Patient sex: M
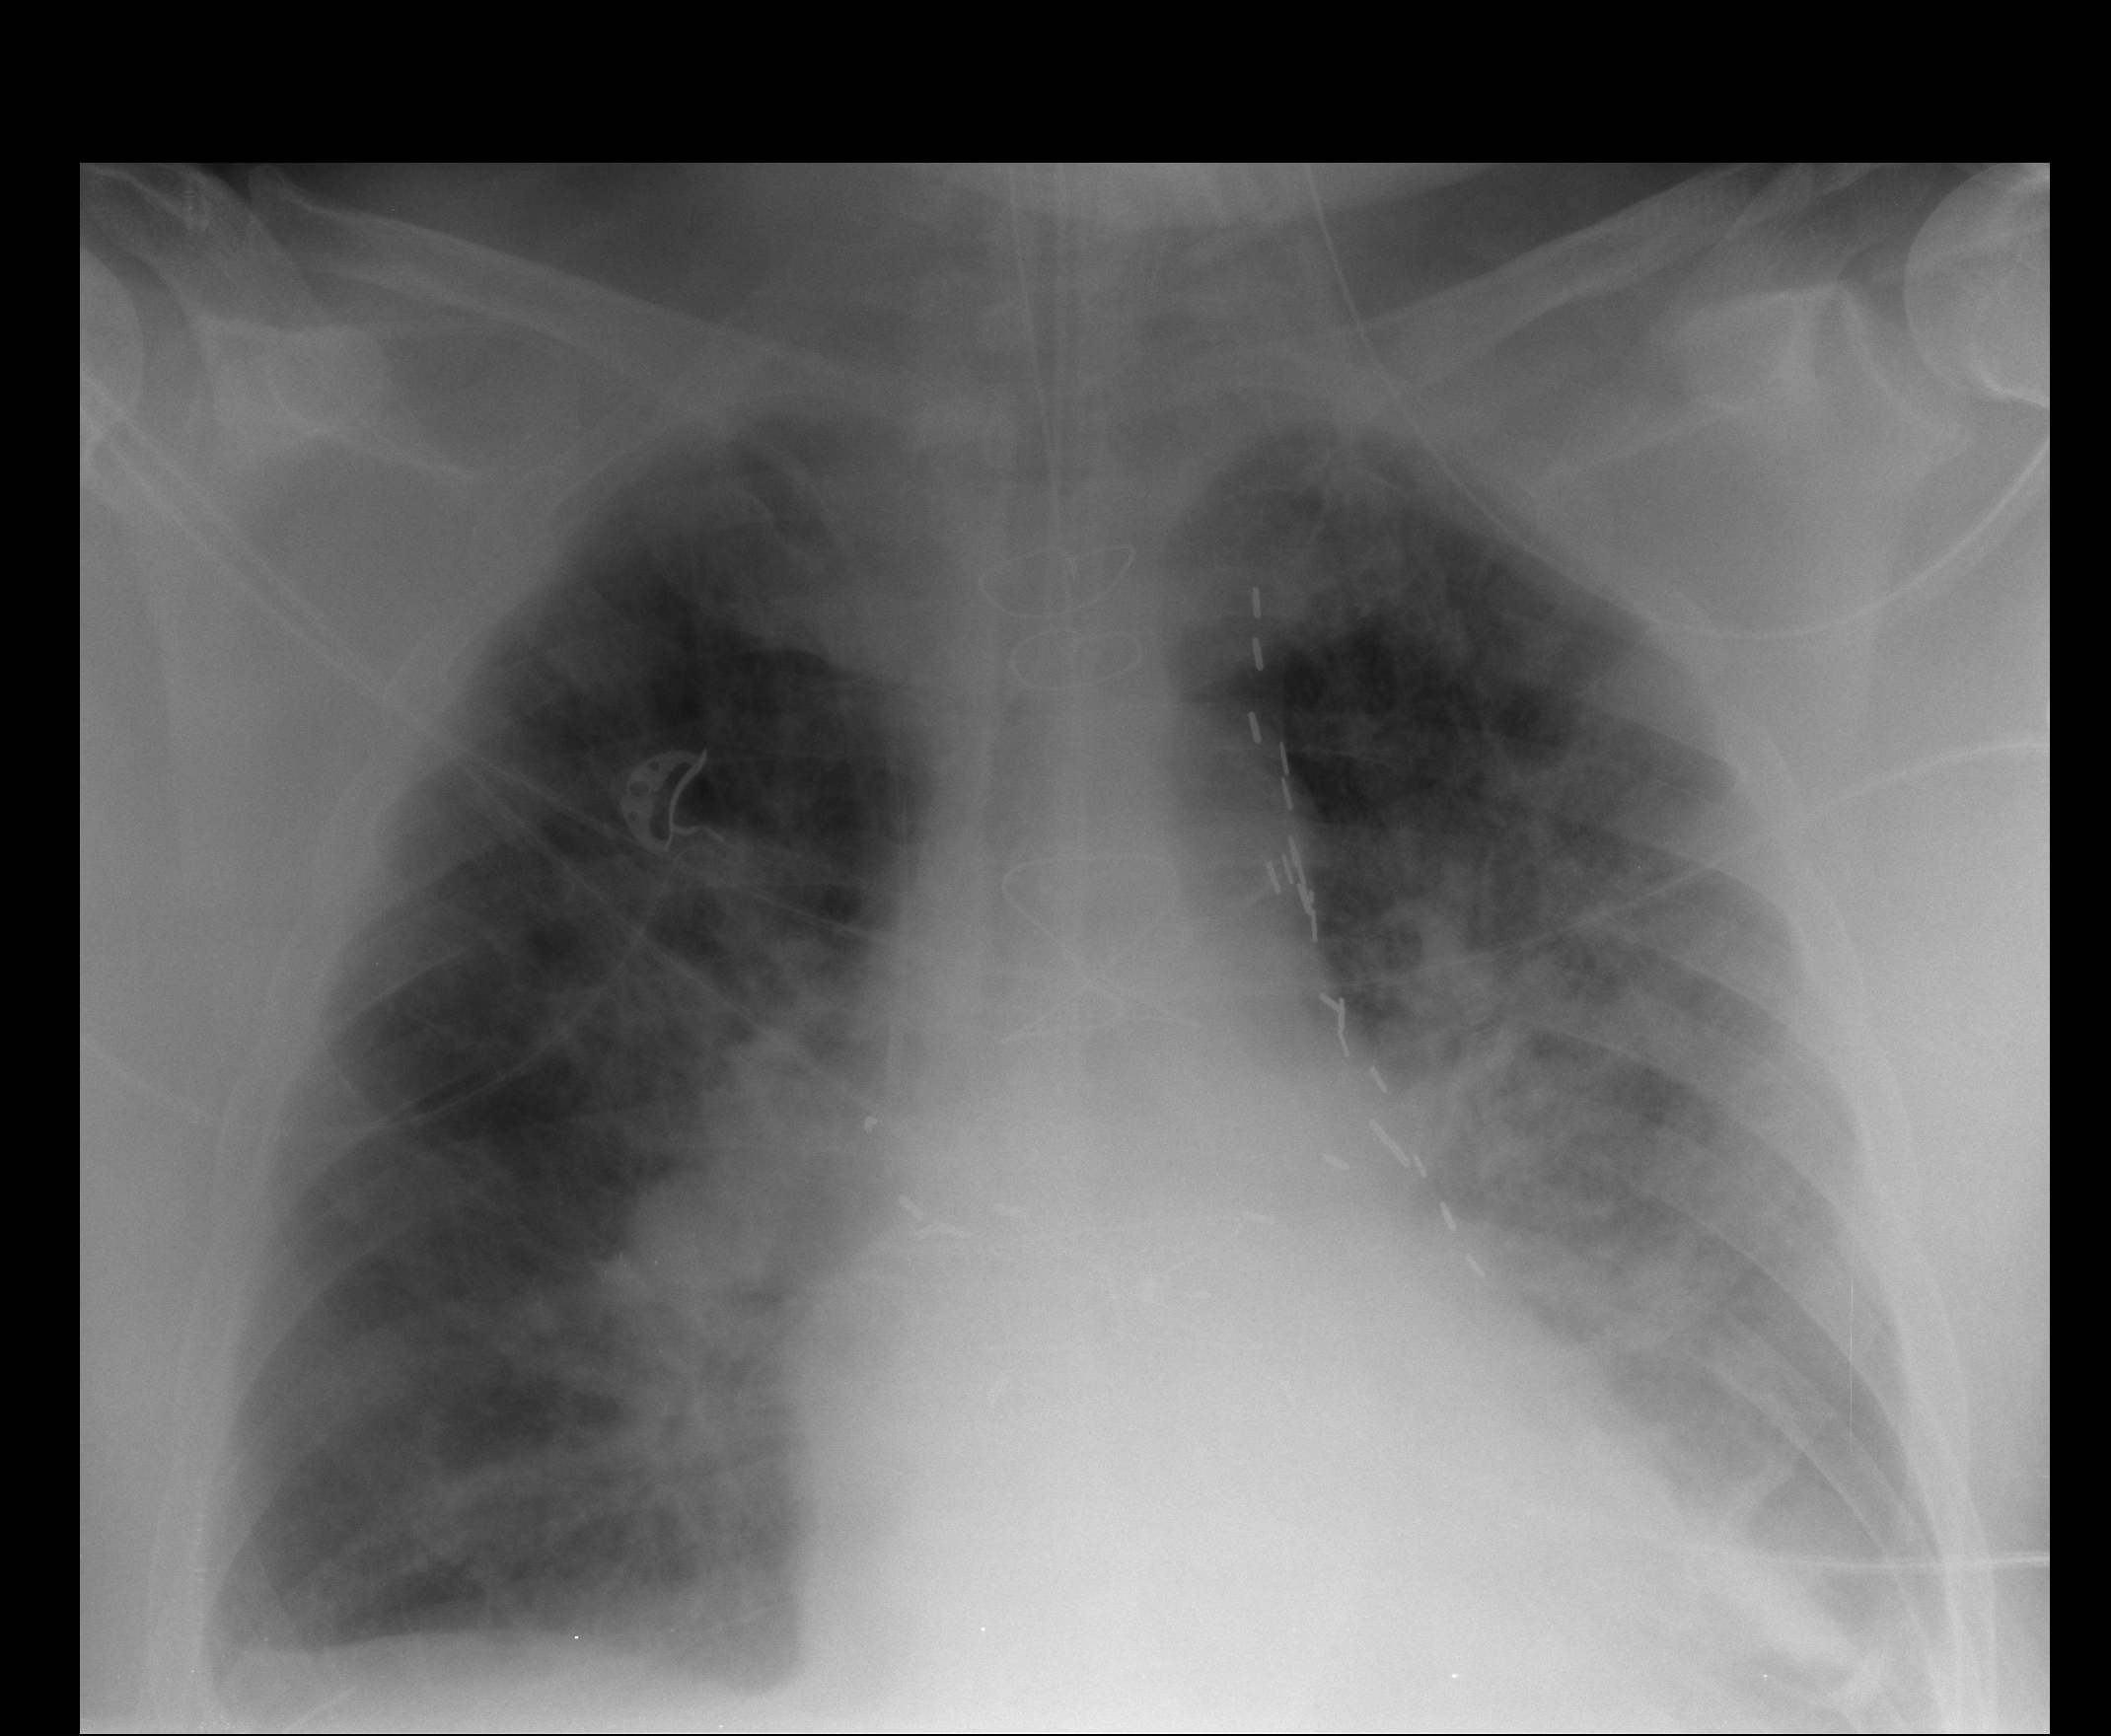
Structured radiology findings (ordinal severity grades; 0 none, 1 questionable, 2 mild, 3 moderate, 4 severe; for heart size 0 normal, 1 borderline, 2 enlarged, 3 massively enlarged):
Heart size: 2
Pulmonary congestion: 2
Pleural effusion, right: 2
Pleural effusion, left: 2
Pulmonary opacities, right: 3
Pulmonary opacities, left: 3
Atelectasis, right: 2
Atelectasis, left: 2